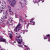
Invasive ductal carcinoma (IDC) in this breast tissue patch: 1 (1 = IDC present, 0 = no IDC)